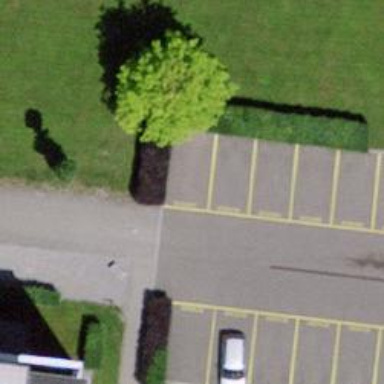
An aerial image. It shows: Bollard barrier.